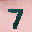
Label: 7